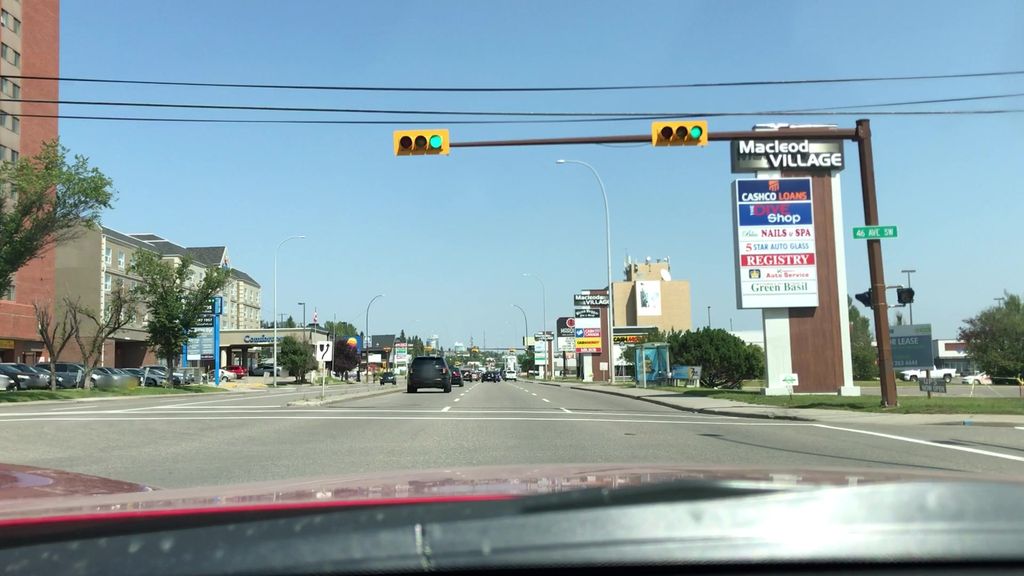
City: calgary